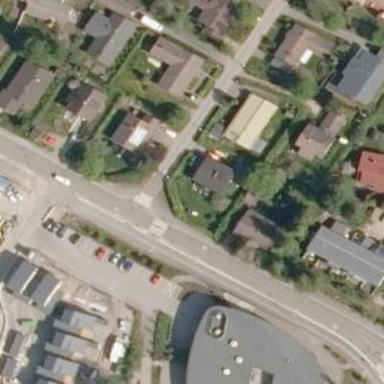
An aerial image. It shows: Uncontrolled road crossing.